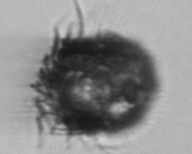
Label: Stenosemella_pacifica